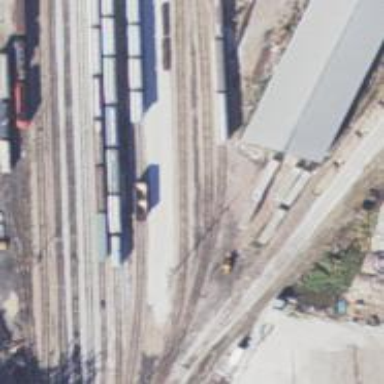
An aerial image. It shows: Railway yard in service.